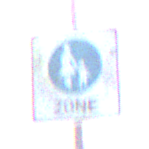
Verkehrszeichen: BeginnFussgaengerzone
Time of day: SunriseSunset
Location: Outdoor (Nature)
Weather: Clear
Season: NotSpecified
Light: Natural